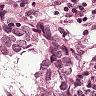
Metastatic tissue present: yes